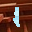
Label: 1